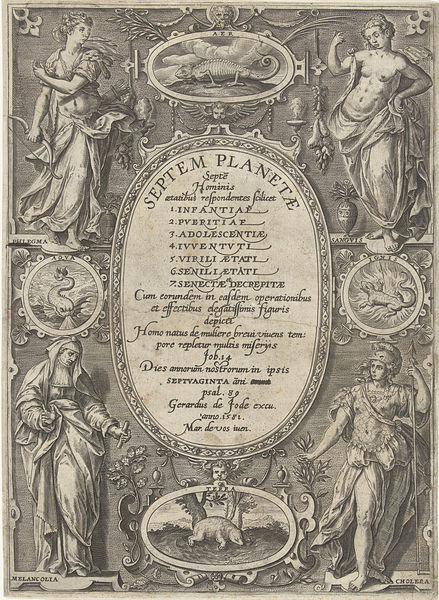
Titel: Titelprent van de serie over de zeven planeten en de zeven leeftijden
Künstler: Adriaen Collaert
Standort: Amsterdam
Institution: Rijksmuseum
Schlagwörter: church, men, people, soldier, white, women, black, female, figures, old, skirt, print, angel, classic, classical, gods, naked, nude, roman, feet, helmet, scroll, drawing, black and white, decoration, fabric, animals, etching, sketch, writing, cherub, cupid, toga, art, statues, pencil, religion, bare, god, book, fish, travel, baby, christian, christianity, saints, bow, lion, border, royalty, latin, text, snake, europe, spear, diana, warriors, center, middle, numbers, bear, nun, frontispiece, lizard, kingdom, list, midevil, shroud, medevil, creatures, bas-relief, lizzard, charub, chameleon, dolphin, statuesque, septum planetae, discover, lizzar, lissard, septem, planetae, dtawing, chamelean